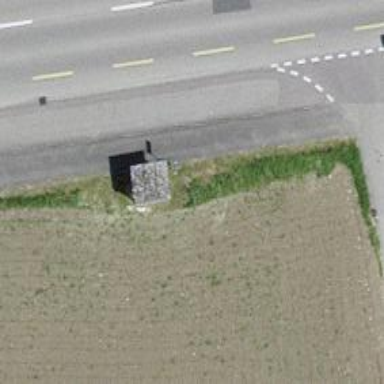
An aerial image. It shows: Bus stop with sheltered platform for public transport.